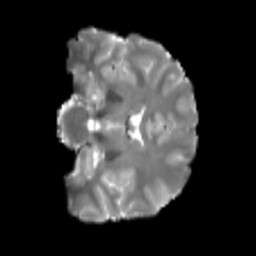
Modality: T2w
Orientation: coronal
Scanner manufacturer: siemens
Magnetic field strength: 3 T
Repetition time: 4 s
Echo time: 0.0594 s